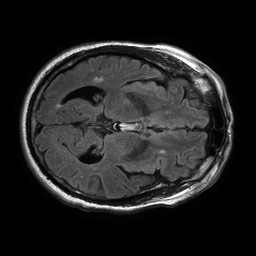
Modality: FLAIR
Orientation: axial
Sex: male
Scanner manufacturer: philips
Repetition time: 11 s
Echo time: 0.125 s